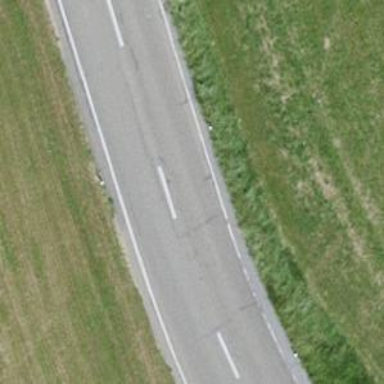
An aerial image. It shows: Secondary road with asphalt surface.